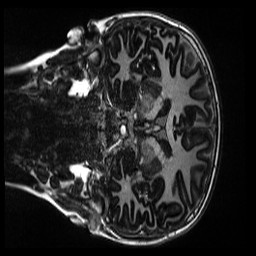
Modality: MP2RAGE
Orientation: coronal
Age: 11
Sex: male
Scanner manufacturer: siemens
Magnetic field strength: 3 T
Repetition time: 4 s
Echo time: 0.00303 s